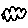
Label: cloud